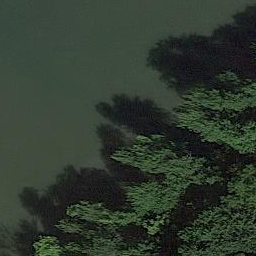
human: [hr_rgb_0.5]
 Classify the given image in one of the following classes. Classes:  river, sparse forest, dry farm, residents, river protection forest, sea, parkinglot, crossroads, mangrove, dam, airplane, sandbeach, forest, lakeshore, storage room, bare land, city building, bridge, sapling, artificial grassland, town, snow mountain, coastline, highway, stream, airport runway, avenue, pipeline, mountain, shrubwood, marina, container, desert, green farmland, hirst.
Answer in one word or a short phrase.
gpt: river protection forest